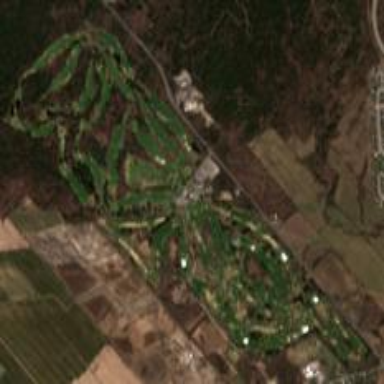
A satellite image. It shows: Golf course surrounded by greenery.